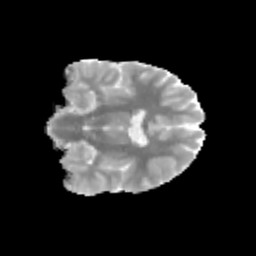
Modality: MD
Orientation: coronal
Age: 13
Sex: male
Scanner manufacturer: siemens
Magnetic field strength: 3 T
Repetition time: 3.8 s
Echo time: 0.07 s